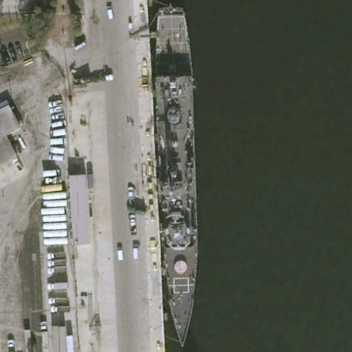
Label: cruiser